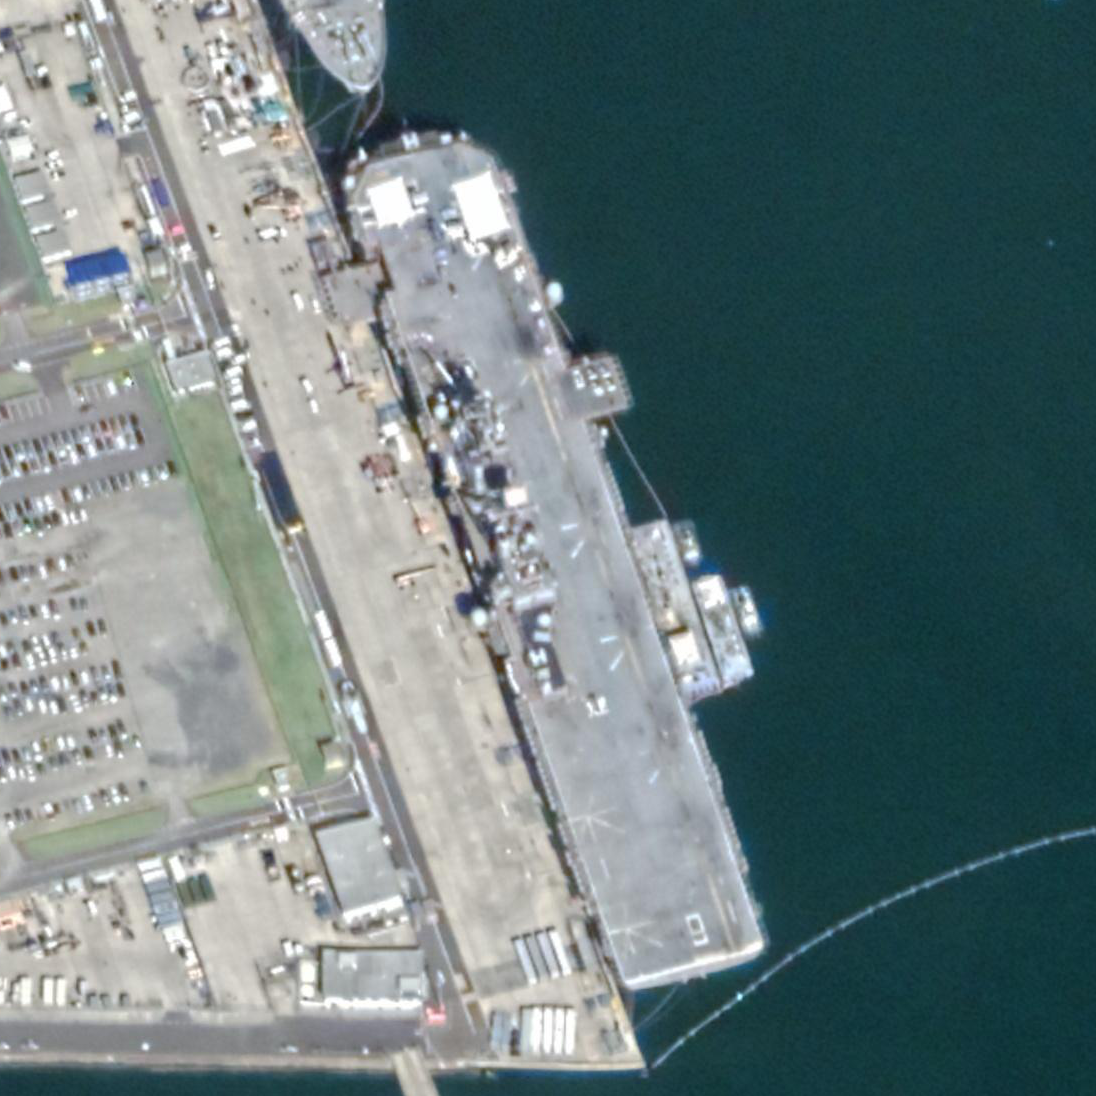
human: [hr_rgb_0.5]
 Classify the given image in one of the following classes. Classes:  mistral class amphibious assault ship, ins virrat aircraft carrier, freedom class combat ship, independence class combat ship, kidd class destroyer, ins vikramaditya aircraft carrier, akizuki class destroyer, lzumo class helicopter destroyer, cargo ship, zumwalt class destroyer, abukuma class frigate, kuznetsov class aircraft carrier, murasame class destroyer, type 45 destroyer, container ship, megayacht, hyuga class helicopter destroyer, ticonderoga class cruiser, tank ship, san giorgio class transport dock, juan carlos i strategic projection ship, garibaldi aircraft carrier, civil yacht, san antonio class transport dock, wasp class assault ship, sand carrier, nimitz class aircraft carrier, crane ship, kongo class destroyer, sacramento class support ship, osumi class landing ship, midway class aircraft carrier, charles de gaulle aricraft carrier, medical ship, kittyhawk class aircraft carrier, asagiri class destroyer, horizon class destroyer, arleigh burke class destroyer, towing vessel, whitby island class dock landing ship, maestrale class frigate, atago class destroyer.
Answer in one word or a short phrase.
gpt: Wasp class assault ship